Interaction volume radius: 5 \u00c5
Interaction volume height: 15 \u00c5
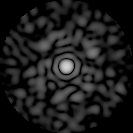
Disorder parameter: 0.8361